Interaction volume radius: 5 \u00c5
Interaction volume height: 45 \u00c5
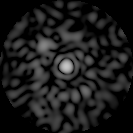
Disorder parameter: 0.8335